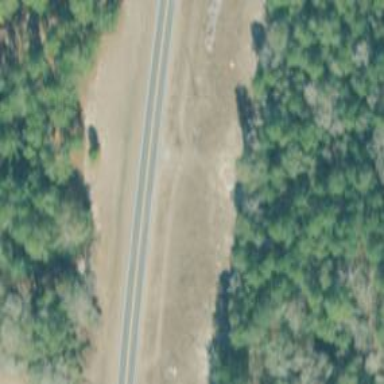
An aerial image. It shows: Asphalt road classified as trunk highway.